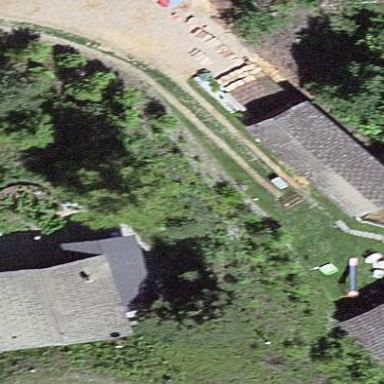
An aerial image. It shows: Barn.